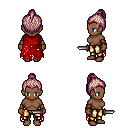
a pixel art fantasy rpg character, female body template, human, dark skin, red tattered cape, gold greaves, white blonde short topknot hairstyle, cloth bracers, dagger, four views (front, back, left, right), 2x2 character sprite sheet, small pixel art, hard edges, no anti-aliasing